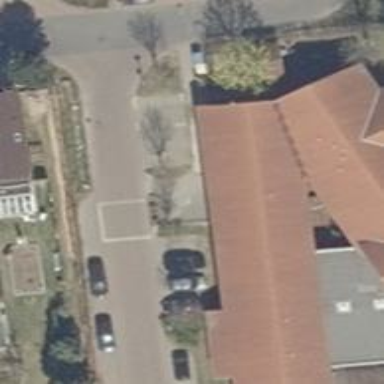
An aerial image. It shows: Bump for traffic calming.